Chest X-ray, AP view. Patient: 51 years old, sex F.
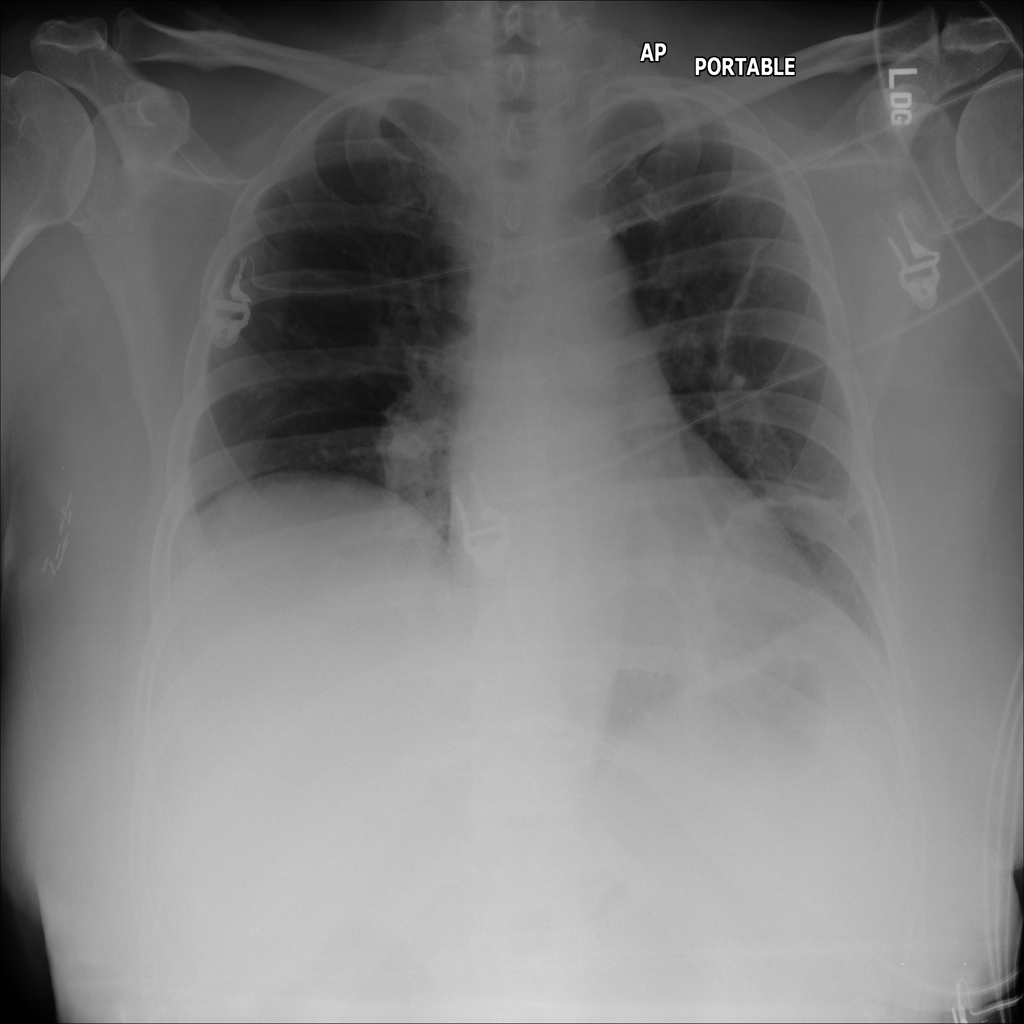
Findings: No Finding